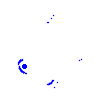
Particle: electron